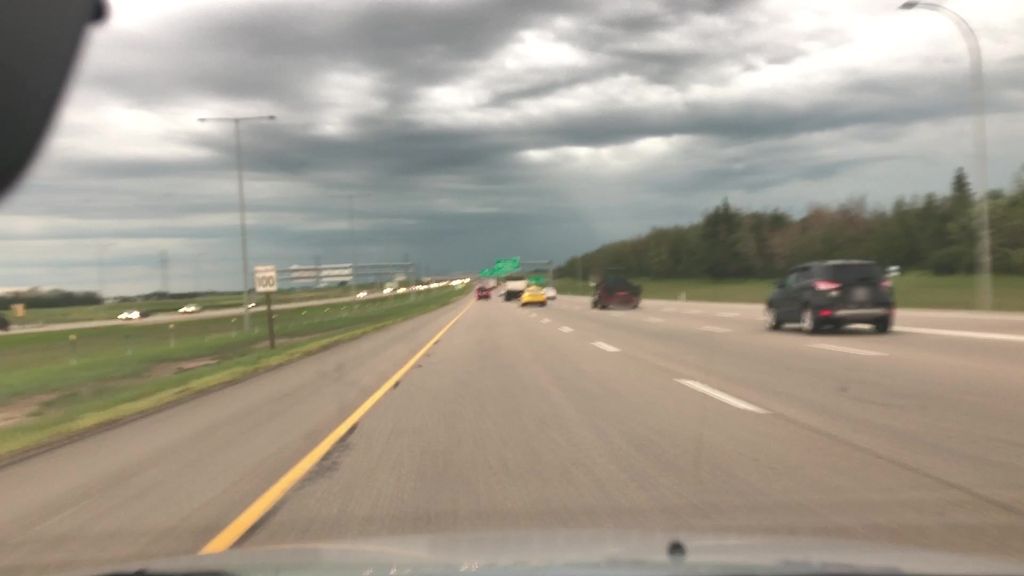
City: edmonton